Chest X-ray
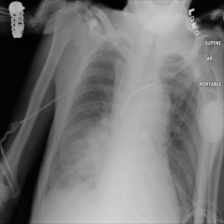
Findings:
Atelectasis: negative
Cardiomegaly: negative
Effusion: negative
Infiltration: positive
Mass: negative
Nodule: negative
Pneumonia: positive
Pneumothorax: negative
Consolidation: negative
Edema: positive
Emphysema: negative
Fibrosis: negative
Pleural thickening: negative
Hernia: negative